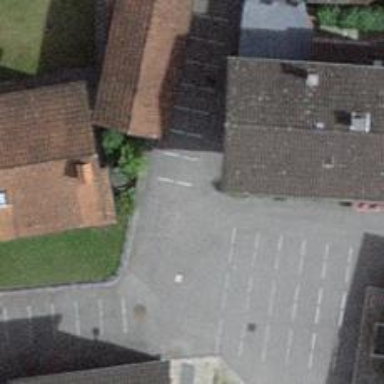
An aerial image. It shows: Alleyway designated as service road.